Question: I was just reading this <URL> on HTTP pipelining and from the diagram it appears that responses can be sent concurrently on one connection. Am I misinterpreting the diagram or is this allowed?
<URL> states:
> A server MUST send its responses to those requests in the same order
that the requests were received.
Whilst that stops short of explicitly ruling out concurrent responses, it does not mention a need to ensure that responses must not only start in the correct order with relation to requests, but also finish in the correct order.
I also cannot imagine the practicalities of dealing with concurrent responses - how would the client know to which response the received data applies?
Therefore my interpretation of the RFC is that whilst additional requests can be made whilst the response to the first request is being processed, it is not allowedfor the client to send concurrent requests or the server to send concurrent responses on the same connection.
Is this correct? I've attached a diagram below to illustrate my interpretation.
It would prevent the problems I mentioned from occurring, but it does not appear to completely align with the diagram in Wikipedia.

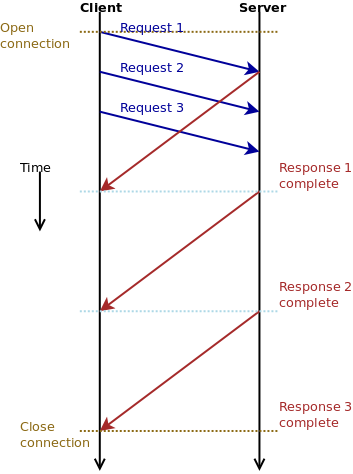
Answer: Short answer: Yes, clients and servers can send requests and responses concurrently.
However, a server cannot send multiple responses to one request, i.e. the request response pattern still applies. RFC 2616 (and the Wikipedia article you are refering to) simply state that a client does not need to wait for the server's response to send an additional request on the same connection. So the requests in your diagram look good :).
the server doesn't have to wait for each of its responses to finish before it can start transmission of the next response. It can just send the responses to the client as it receives the client's requests. (Which results in the diagram shown in the Wikipedia article.)
## How does the client know to which request a response applies?
Well, let's ignore that whole network delay stuff for a minute here and assume that pipelined request or response messages arrive at once but only after all of them have been sent.
1. The client sends its requests in a certain order (without waiting for responses inbetween requests).
2. The server receives the requests in the same order (TCP guarantees that) all at once.
3. The server takes the first request message, processes it, and stores the response in a queue.
4. The server takes the second request message, processes it, and stores the response in a queue.
5. (You get the idea...)
6. The server sends the contents of that queue to the client. The responses are stored in order so the response to the first request is at the beginning of that queue followed by the response to the second request and so on...
7. The client receives the responses in the same order (TCP guarantees that) and associates the first response with the first request it made and so on.
This still works even if we don't assume that we receive all the messages at once because TCP guarantees that the data that was sent is received in the same order.
We could also ignore the network completely and just look at the messages that are transferred between server and client.
### Client -> Server
'''
GET /request1.html HTTP/1.1
Host: example.com
...
GET /request2.html HTTP/1.1
Host: example.com
...
GET /request3.html HTTP/1.1
Host: example.com
...
'''
### Server -> Client
'''
HTTP/1.1 200 OK
Content-Length: 234
...
HTTP/1.1 200 OK
Content-Length: 123
...
HTTP/1.1 200 OK
Content-Length: 345
...
'''
The great thing about TCP is that this particular stream of messages looks the same. You can send all of the requests first and then receive the responses; you can send request 1 first, receive the first response, send the remaining requests, and receive the remaining responses; you can send the first and part of the second request, receive part of the first response, send the remaining requests, receive the remaining responses; etc. Because TCP guarantees to keep the order of the transmitted messages, we can always associate the first request with the first response and so on.
I hope this answers your question...